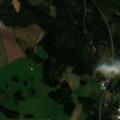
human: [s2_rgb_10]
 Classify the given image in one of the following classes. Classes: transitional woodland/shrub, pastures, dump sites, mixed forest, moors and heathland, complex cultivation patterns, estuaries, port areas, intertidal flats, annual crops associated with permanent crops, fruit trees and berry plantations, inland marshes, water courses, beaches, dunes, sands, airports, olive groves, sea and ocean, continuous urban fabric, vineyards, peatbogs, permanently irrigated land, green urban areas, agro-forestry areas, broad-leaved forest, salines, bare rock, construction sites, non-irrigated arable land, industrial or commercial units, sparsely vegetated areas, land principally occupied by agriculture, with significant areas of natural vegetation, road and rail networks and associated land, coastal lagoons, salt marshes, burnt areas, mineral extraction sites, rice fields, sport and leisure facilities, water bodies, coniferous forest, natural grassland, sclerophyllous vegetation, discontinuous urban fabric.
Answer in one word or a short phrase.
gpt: discontinuous urban fabric, non-irrigated arable land, land principally occupied by agriculture, with significant areas of natural vegetation, coniferous forest